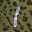
Label: 1